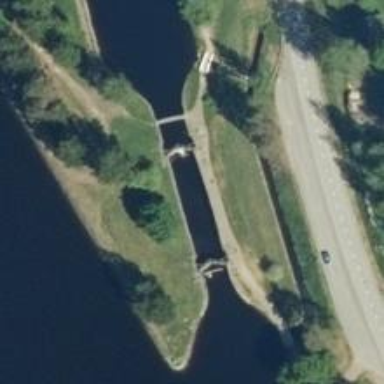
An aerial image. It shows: Lock gate along waterway.